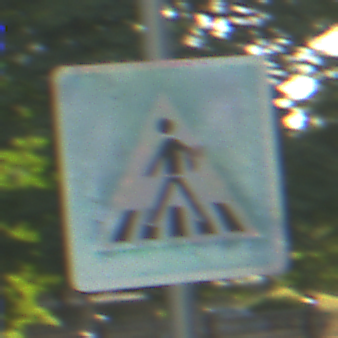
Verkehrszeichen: FussgaengerueberwegRechts
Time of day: SunriseSunset
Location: Outdoor (Suburban)
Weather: PartlyCloudy
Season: NotSpecified
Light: Natural